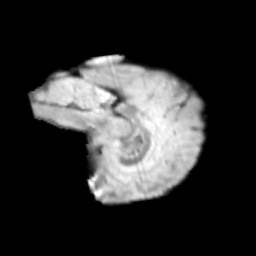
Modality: T2w
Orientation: sagittal
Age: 12
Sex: male
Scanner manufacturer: siemens
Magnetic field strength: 3 T
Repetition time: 3.8 s
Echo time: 0.07 s